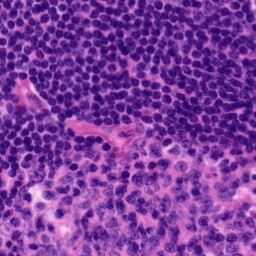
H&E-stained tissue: Tonsil